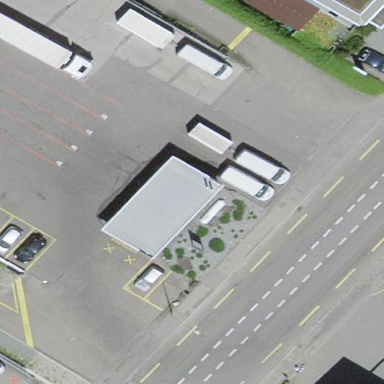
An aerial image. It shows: Building serving as car wash facility.